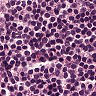
Metastatic tissue present: no